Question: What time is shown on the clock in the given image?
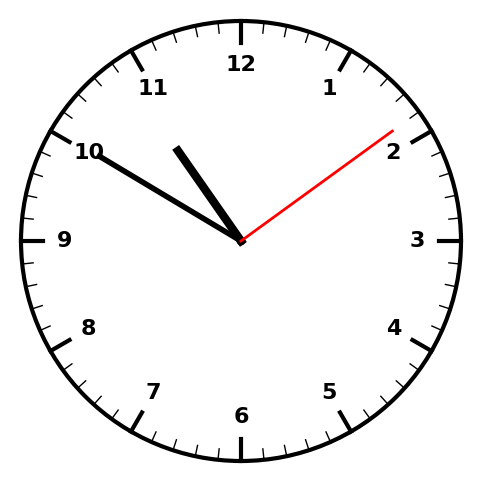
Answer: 10:50:09